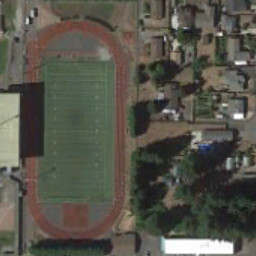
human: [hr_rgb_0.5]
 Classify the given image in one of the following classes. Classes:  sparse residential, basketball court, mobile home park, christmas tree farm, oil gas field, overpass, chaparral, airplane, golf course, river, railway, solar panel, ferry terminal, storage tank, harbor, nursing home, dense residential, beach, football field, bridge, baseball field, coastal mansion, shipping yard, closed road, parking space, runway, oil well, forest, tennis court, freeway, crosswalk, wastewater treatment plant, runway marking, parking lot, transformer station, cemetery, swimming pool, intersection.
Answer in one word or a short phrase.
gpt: football field